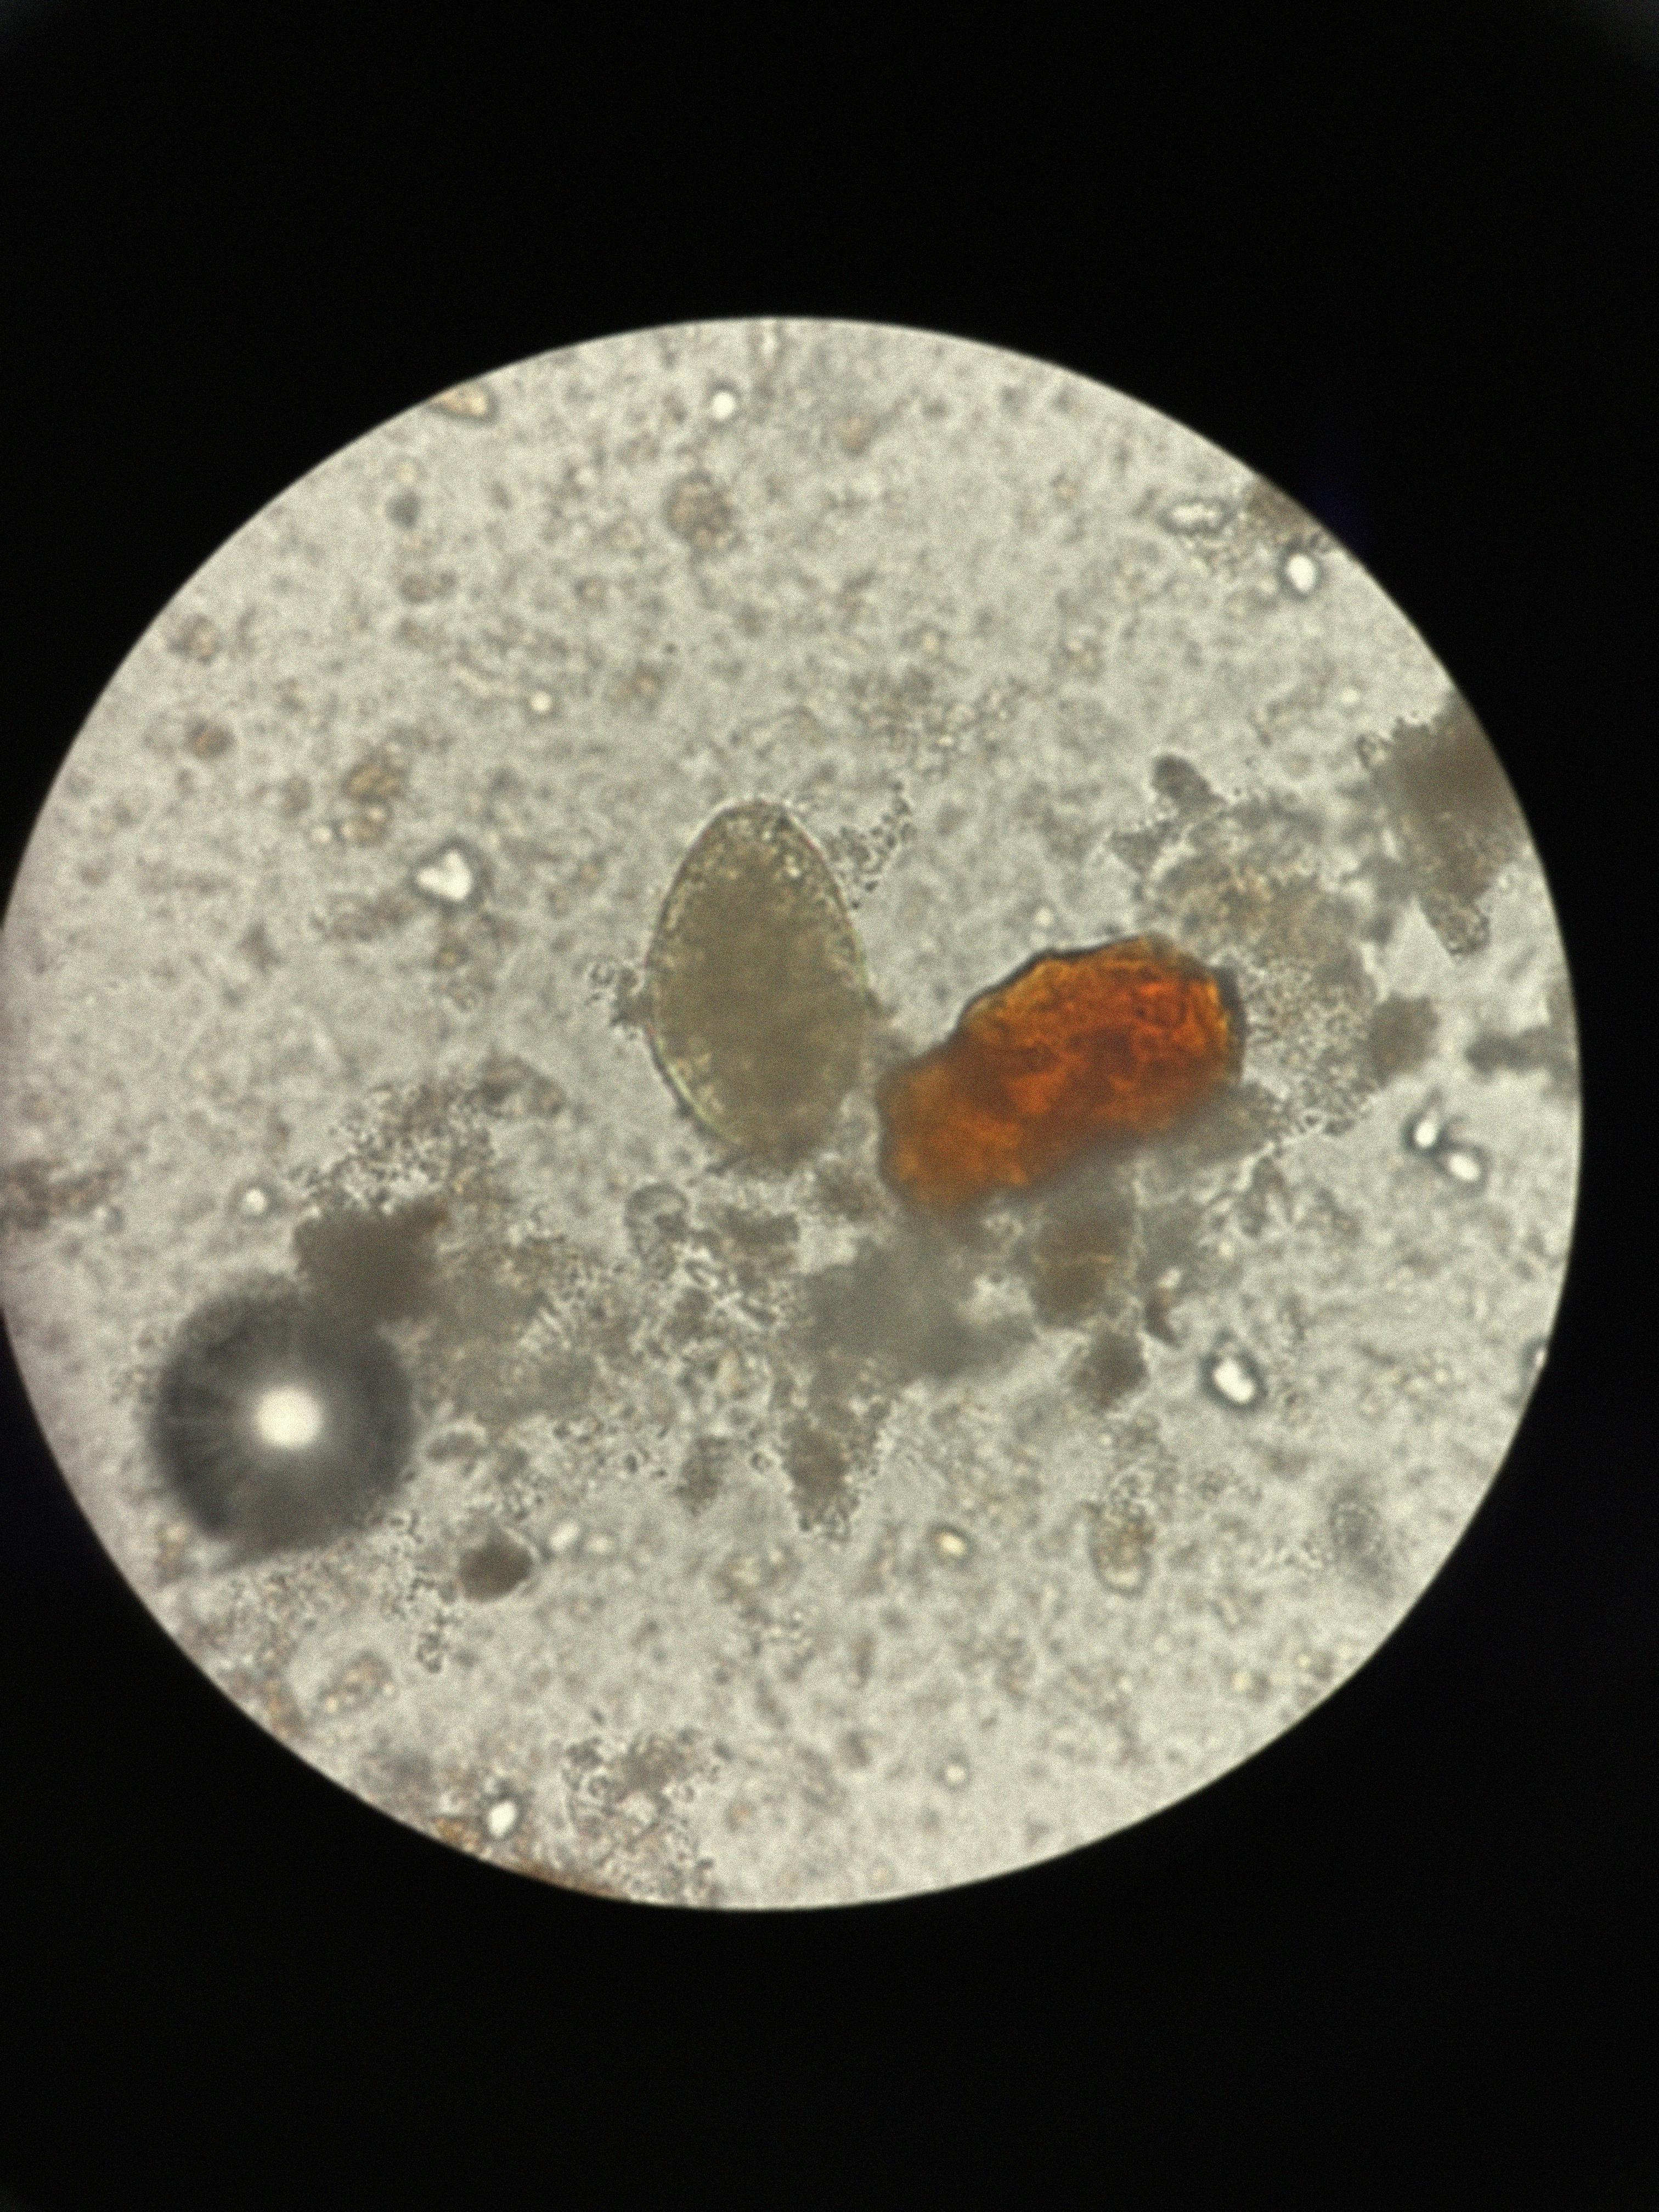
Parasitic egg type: Fasciolopsis buski